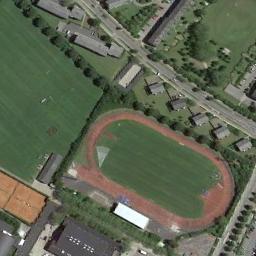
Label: ground_track_field